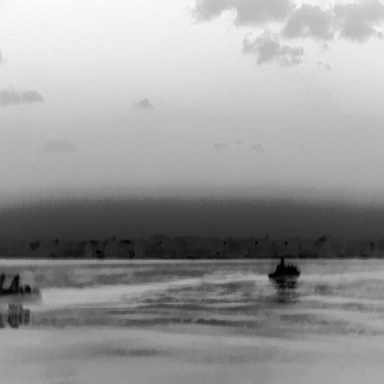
There are two objects shown in the infrared image, including a warship, and a canoe.